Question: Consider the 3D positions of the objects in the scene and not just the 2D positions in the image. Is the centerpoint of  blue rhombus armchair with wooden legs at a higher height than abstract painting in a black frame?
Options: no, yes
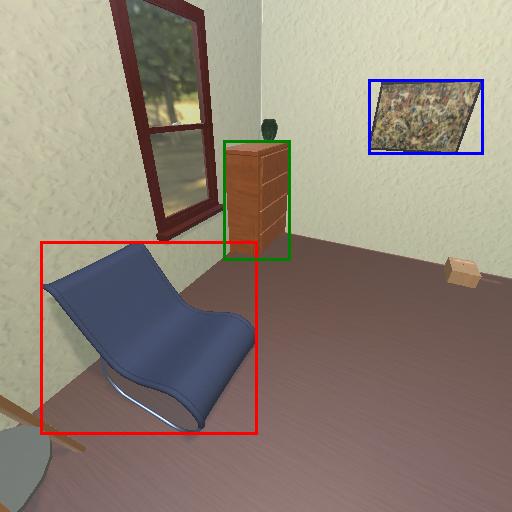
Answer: no